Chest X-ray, AP view. Patient: 61 years old, sex F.
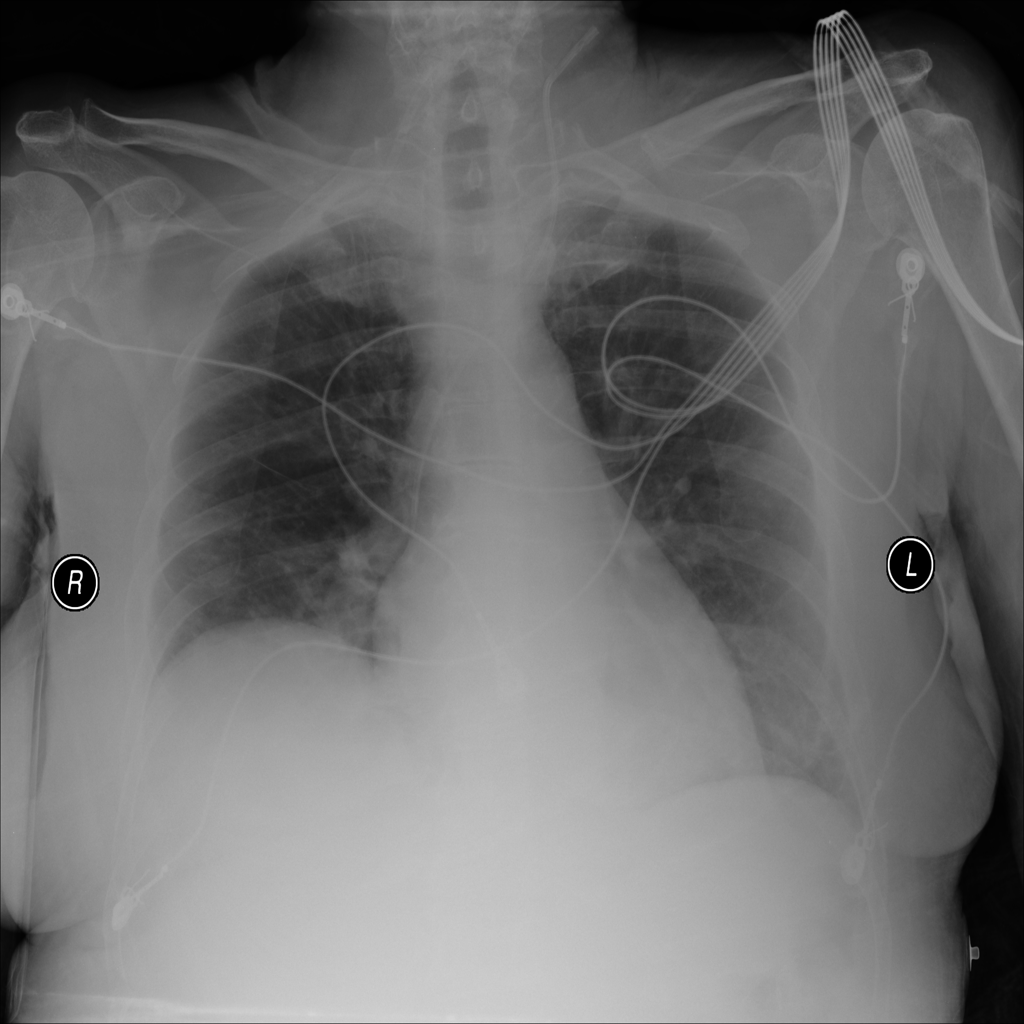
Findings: No Finding